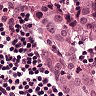
Metastatic tissue present: yes